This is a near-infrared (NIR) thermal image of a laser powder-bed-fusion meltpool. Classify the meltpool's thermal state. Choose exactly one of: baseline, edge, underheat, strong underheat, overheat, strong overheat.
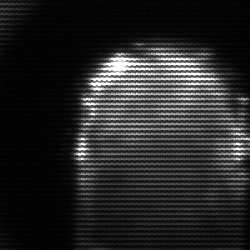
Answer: baseline